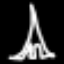
Label: The Eiffel Tower